Question: I want to make an authentication dialog similar to Vine:
Thought it can be done using <URL>. But it gives me entirely different dialog. I suppose Vine is using some private intent that shows this dialog.
Are there any public/non-public APIs for Twitter Android app that gives this dialog?
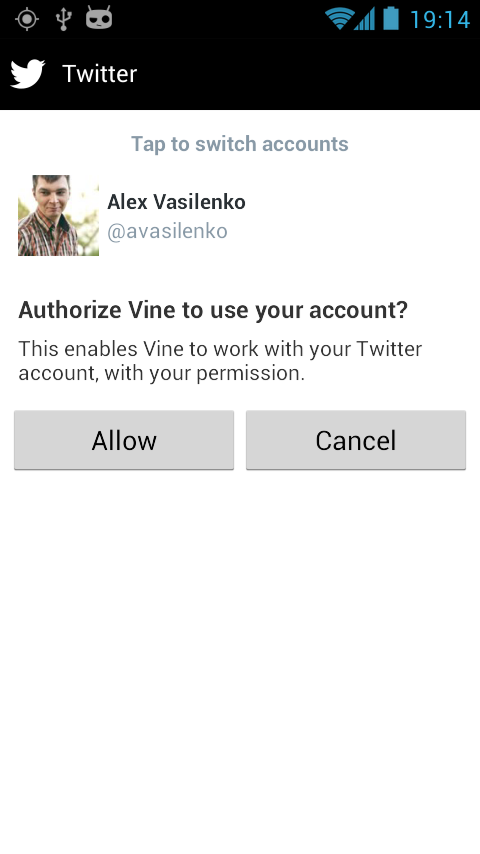
Answer: Twitter Auth is seems like not well documented.
You need to launch activity 'com.twitter.android.AuthorizeAppActivity' in 'com.twitter.android' package with following extras:
- 'ck'- 'cs'
and get result back. In result bundle you will get following extras:
- 'tk'- 'ts'- 'screen_name'- 'user_id'
You must hold 'com.twitter.android.permission.AUTH_APP' to start this activity.